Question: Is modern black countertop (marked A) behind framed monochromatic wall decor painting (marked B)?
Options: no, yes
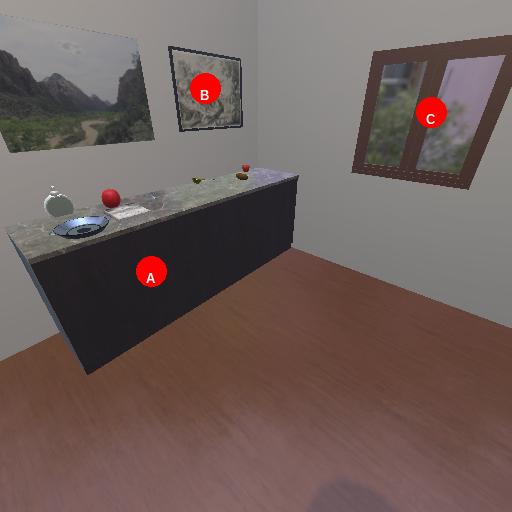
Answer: no